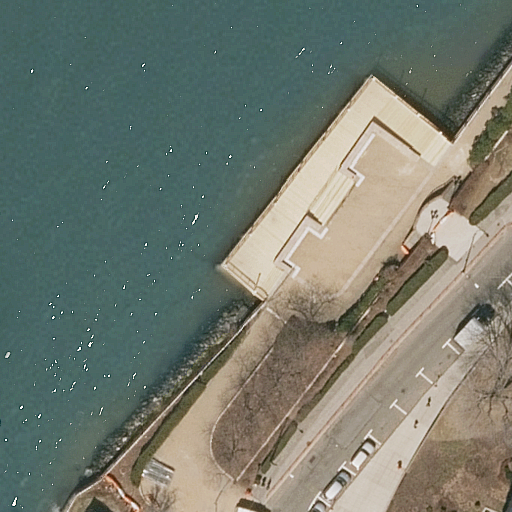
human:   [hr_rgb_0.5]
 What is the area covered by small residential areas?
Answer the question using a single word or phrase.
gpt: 0m2

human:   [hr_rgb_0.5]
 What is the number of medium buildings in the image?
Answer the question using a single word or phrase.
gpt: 0

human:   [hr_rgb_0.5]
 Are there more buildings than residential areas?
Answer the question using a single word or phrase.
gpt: no

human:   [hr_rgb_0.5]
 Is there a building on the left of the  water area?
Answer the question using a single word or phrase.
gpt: no

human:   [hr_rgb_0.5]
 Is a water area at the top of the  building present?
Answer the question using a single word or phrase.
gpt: no

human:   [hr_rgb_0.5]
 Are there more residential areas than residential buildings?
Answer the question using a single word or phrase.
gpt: no

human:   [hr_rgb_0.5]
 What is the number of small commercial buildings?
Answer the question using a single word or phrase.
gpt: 0

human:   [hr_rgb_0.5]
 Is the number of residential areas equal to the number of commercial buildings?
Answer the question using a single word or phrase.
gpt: no

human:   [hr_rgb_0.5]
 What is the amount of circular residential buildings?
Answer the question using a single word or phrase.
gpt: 0

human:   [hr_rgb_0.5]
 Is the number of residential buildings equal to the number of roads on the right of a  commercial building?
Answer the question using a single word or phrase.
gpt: no

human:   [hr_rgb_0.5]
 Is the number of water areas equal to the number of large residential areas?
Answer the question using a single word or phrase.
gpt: yes

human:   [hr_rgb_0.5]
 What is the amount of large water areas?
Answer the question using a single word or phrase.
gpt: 1

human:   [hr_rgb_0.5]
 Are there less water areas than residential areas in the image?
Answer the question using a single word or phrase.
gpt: no

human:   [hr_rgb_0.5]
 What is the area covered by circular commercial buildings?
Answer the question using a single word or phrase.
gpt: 0m2

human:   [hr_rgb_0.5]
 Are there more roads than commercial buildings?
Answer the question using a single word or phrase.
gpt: yes

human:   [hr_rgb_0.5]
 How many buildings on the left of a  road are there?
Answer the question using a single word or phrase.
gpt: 0

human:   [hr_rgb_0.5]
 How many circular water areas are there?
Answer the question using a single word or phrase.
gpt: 0

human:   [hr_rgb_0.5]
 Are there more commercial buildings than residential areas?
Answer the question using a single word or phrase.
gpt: no

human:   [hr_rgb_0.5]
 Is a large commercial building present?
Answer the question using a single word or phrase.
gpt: no

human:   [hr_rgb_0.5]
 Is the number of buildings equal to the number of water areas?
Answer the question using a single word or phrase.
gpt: yes

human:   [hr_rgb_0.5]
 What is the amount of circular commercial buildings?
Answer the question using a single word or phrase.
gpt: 0

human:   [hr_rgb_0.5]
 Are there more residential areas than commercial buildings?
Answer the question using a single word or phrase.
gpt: yes

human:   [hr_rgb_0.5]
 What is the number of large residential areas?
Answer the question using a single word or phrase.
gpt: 1

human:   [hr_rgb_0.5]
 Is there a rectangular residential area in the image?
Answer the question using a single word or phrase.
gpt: yes

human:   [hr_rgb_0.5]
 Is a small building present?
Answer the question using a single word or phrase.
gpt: yes

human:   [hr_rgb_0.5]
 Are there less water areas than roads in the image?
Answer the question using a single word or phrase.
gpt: yes

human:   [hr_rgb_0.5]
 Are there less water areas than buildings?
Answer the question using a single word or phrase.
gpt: no

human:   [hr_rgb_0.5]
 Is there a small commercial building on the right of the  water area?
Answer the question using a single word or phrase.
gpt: no

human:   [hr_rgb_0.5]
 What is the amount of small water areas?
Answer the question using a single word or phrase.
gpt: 0

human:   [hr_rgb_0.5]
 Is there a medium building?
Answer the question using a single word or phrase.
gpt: no

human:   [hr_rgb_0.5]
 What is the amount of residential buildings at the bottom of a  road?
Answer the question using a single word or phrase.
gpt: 1

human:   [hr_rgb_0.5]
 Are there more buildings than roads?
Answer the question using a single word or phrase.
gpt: no

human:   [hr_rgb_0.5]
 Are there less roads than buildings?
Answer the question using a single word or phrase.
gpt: no

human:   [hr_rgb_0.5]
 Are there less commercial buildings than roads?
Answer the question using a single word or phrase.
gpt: yes

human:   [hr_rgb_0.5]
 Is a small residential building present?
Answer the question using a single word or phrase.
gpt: yes

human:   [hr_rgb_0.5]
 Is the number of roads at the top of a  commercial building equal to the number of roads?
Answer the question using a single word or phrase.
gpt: no